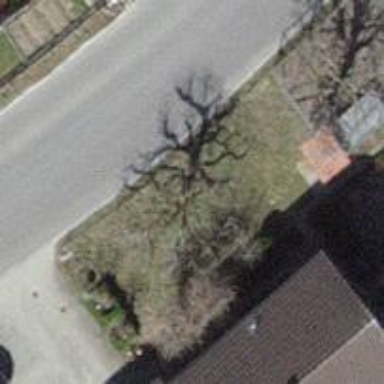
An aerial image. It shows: Urban tree adds touch of nature to the surroundings.